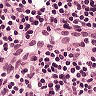
Metastatic tissue present: no